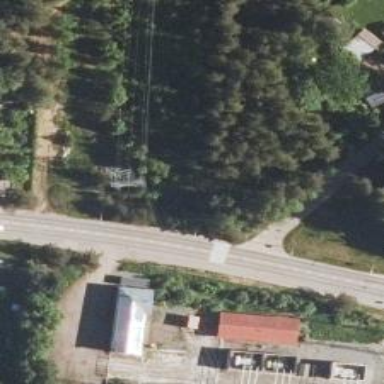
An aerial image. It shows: Asphalt footway.